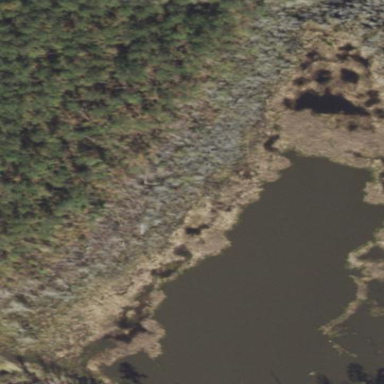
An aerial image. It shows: Marsh wetland.